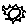
Label: sun